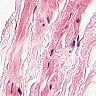
Metastatic tissue present: no